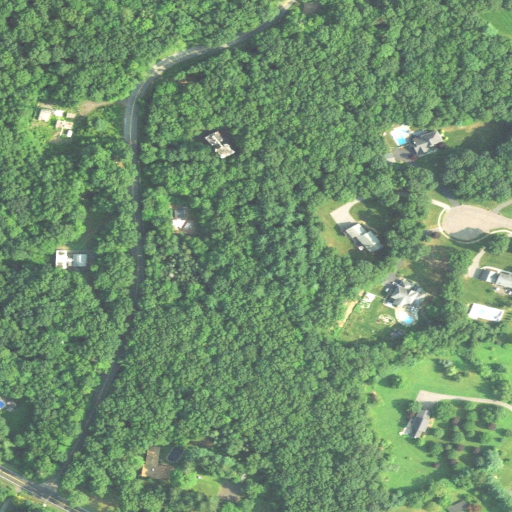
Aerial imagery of mountain in Connecticut named Mannantuck containing deciduous forest, mixed forest, open development, low intensity development, pasture, and medium intensity development